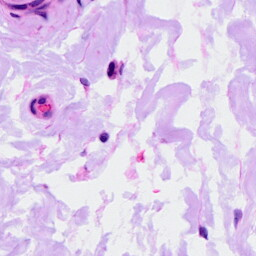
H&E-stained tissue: Ovarian